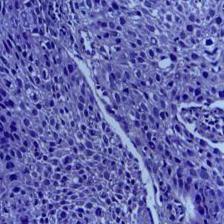
Diagnosis: OSCC